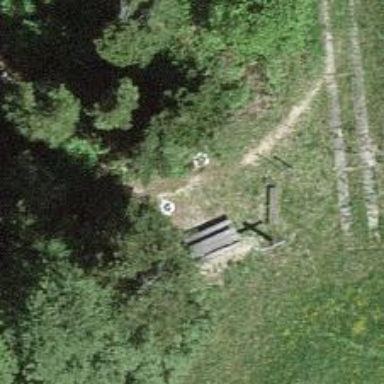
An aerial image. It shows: Picnic table located in leisure land area.